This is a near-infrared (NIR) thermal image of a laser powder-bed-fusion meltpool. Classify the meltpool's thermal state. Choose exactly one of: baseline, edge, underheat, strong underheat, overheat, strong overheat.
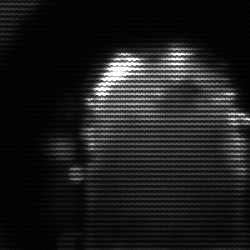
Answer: baseline